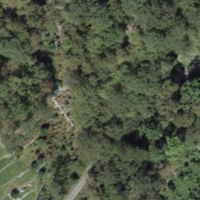
EUNIS habitat code: 41
Species observed at this site:
Lysimachia vulgaris